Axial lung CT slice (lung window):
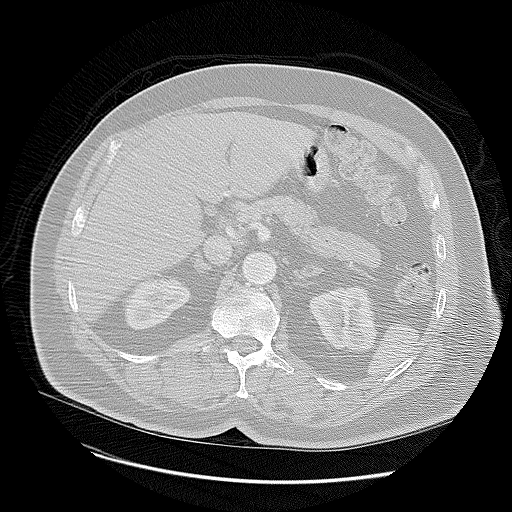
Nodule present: no